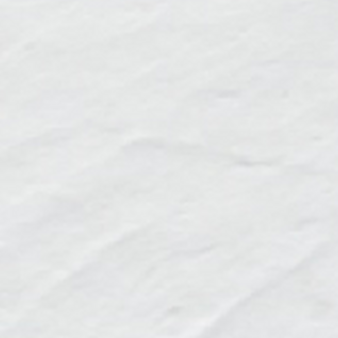
Label: other